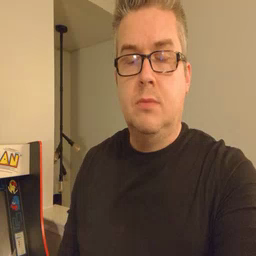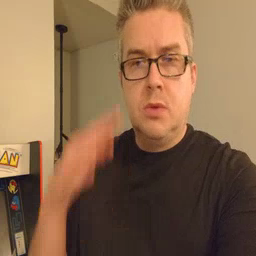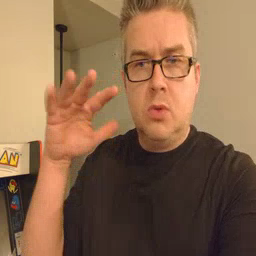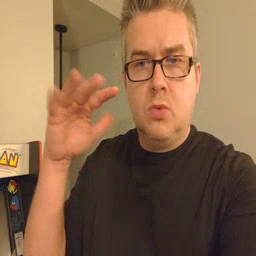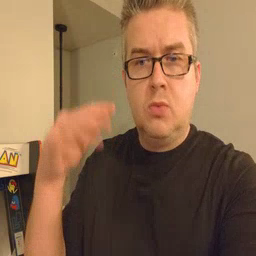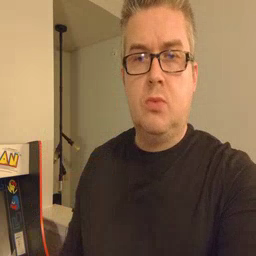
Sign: noisy